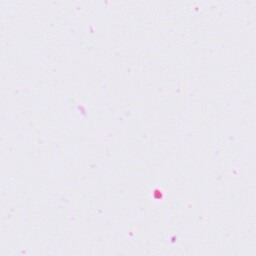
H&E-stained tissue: Lung